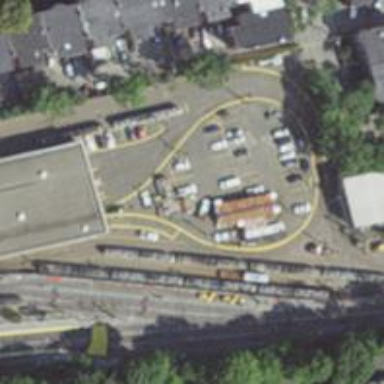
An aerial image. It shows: Light rail yard with electrified contact lines.